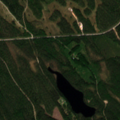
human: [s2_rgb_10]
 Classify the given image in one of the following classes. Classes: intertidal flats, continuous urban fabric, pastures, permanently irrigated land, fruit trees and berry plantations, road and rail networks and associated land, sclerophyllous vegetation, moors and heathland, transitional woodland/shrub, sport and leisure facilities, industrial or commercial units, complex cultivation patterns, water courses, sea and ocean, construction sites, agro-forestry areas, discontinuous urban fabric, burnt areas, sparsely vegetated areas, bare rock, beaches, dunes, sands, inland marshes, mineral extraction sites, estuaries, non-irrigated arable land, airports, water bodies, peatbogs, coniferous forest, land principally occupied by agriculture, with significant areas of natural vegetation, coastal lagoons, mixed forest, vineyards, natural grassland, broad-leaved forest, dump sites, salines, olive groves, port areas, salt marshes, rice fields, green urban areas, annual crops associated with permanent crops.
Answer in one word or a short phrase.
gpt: coniferous forest, mixed forest, transitional woodland/shrub